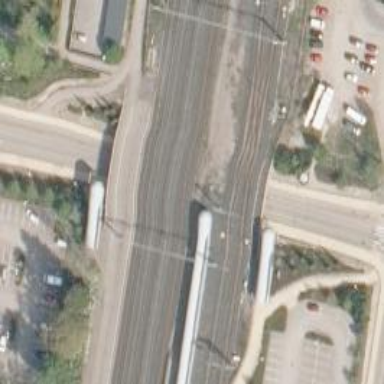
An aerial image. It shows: Railway with continuous electrified contact lines.